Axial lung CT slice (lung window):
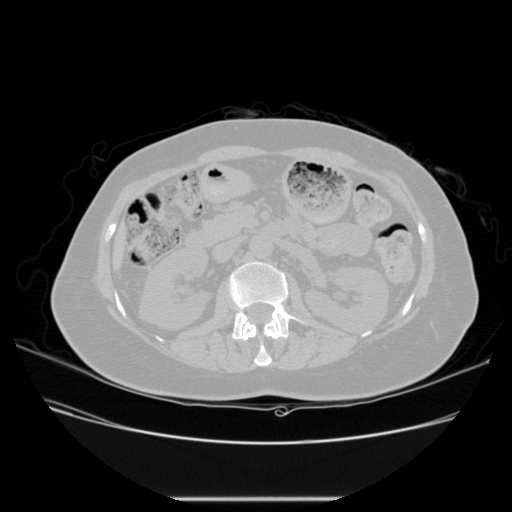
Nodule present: no